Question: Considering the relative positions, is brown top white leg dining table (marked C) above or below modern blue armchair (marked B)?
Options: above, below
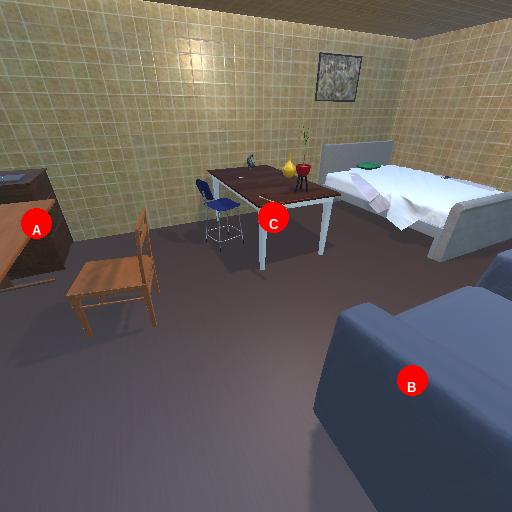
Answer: above